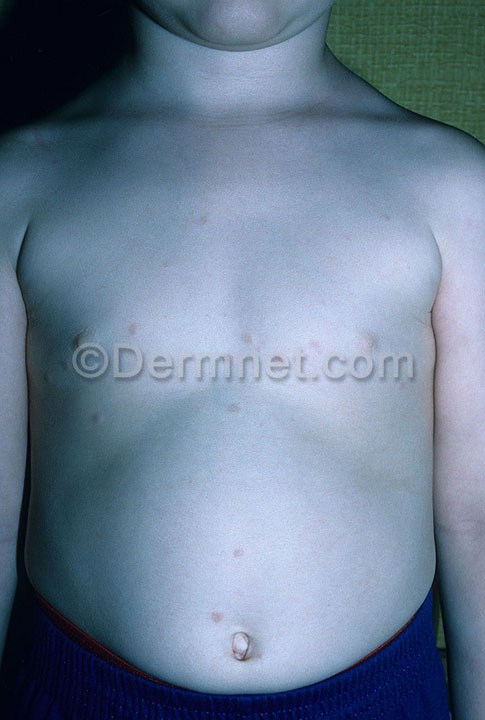
Disease: Systemic Disease